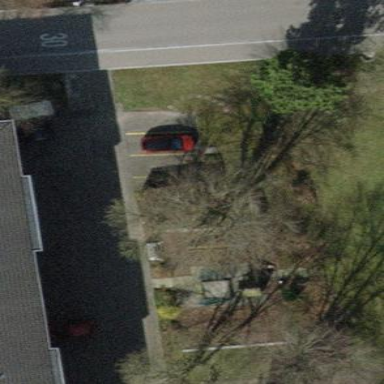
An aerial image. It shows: Street-side parking area.